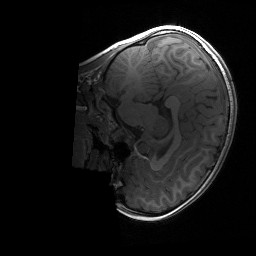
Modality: T1w
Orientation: sagittal
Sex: female
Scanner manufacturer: siemens
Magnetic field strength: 3 T
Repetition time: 1.9 s
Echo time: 0.00243 s